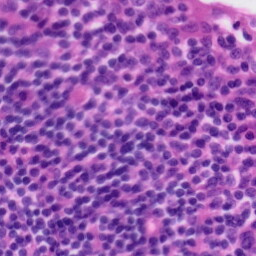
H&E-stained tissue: Tonsil